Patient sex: F
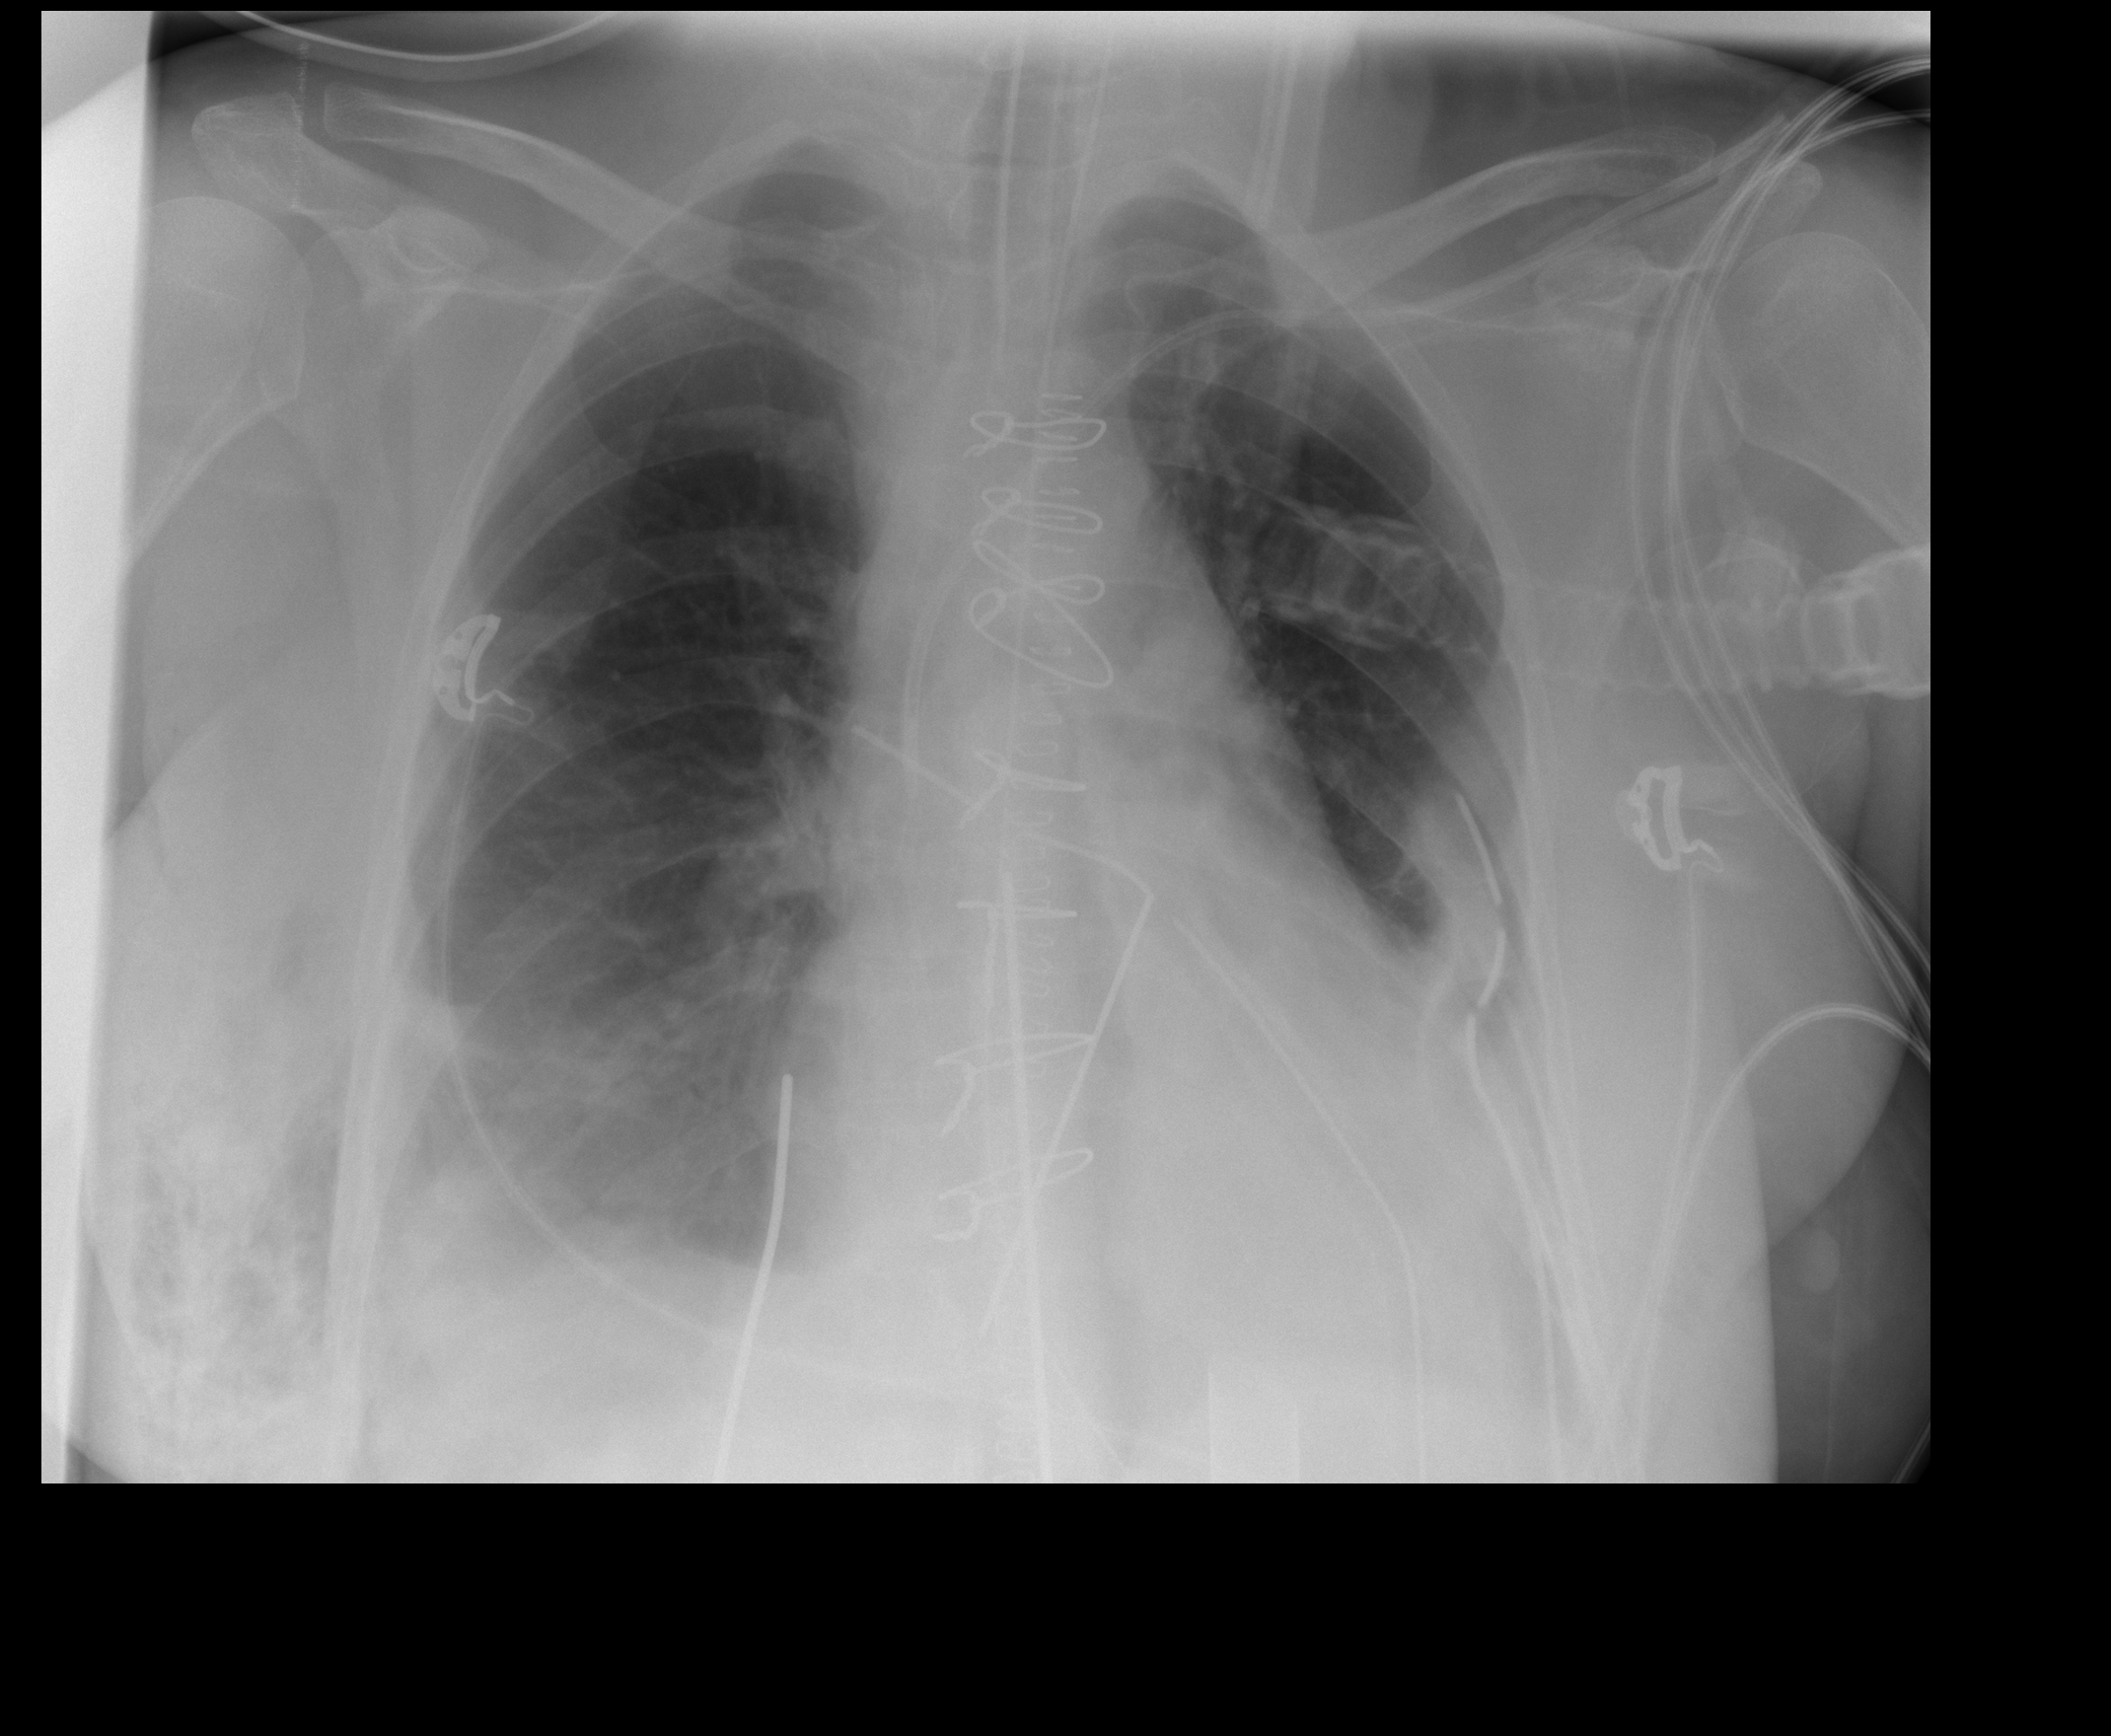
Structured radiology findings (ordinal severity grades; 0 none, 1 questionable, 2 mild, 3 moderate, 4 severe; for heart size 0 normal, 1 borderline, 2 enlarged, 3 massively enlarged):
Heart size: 1
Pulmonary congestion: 0
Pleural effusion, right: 0
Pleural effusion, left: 1
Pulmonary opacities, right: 0
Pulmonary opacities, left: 1
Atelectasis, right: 0
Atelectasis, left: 1